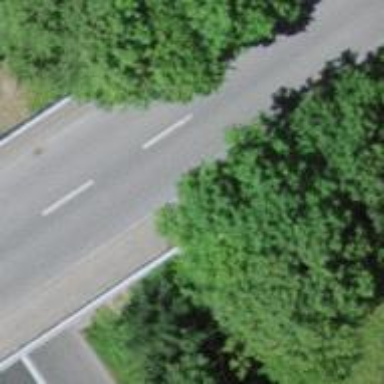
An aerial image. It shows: Sidewalk on bridge.